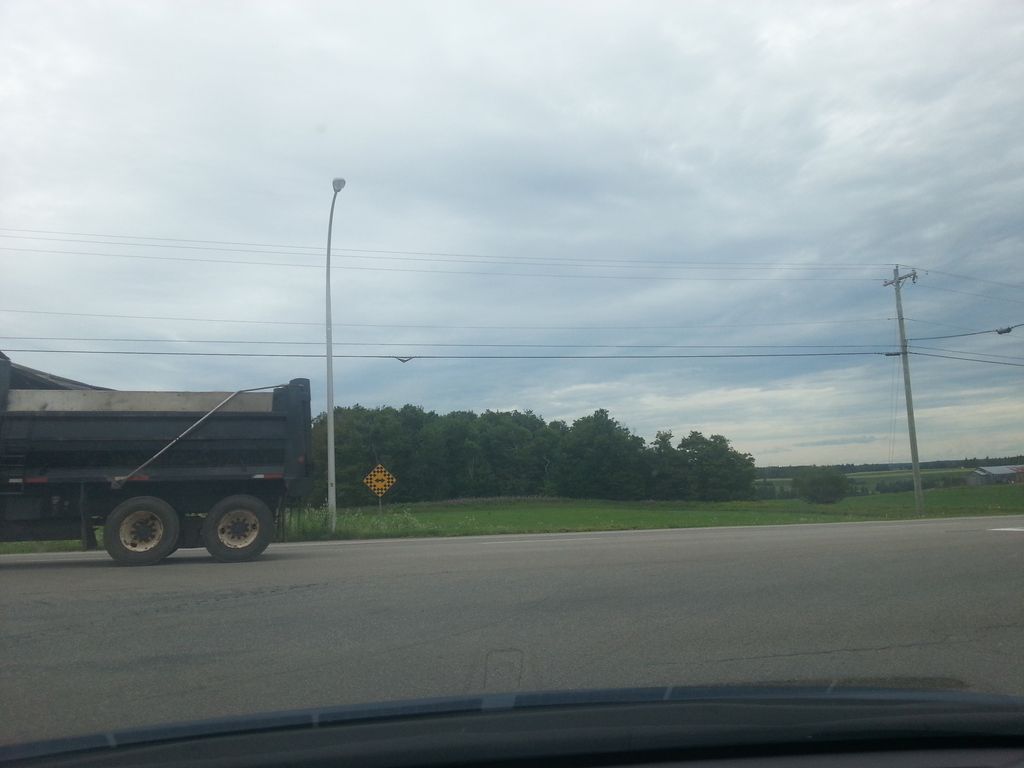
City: charlottetown